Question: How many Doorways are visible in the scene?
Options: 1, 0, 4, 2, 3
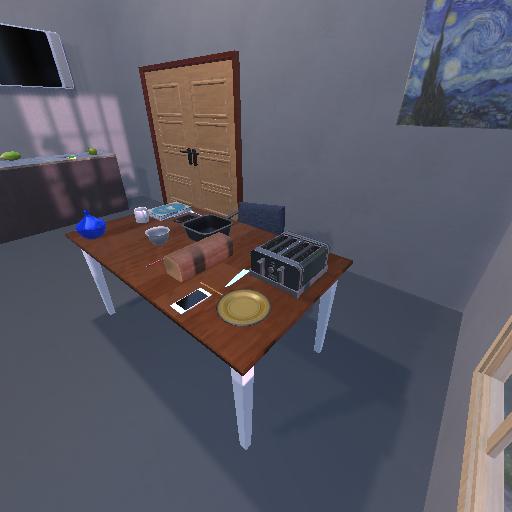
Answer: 1